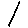
Label: line